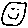
Label: smiley face